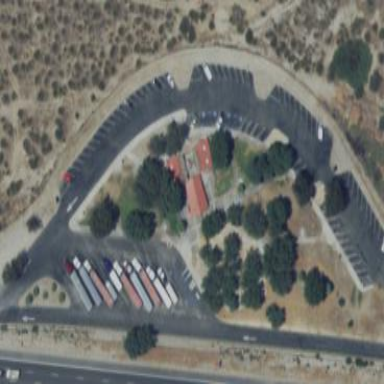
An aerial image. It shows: Rest area on the road with picnic tables.